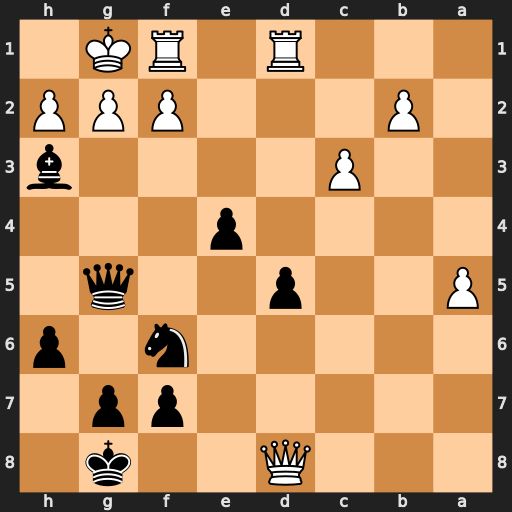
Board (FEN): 3Q2k1/5pp1/5n1p/P2p2q1/4p3/2P4b/1P3PPP/3R1RK1
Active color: b
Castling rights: -
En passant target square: -
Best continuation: Kh7 g3 Qf5 f3 e3